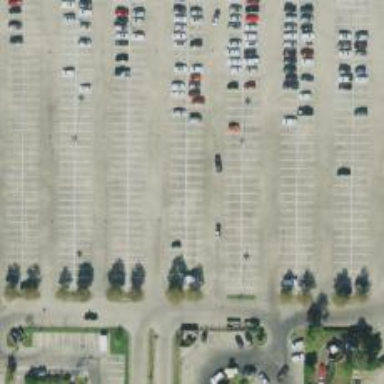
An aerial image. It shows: Parking space.